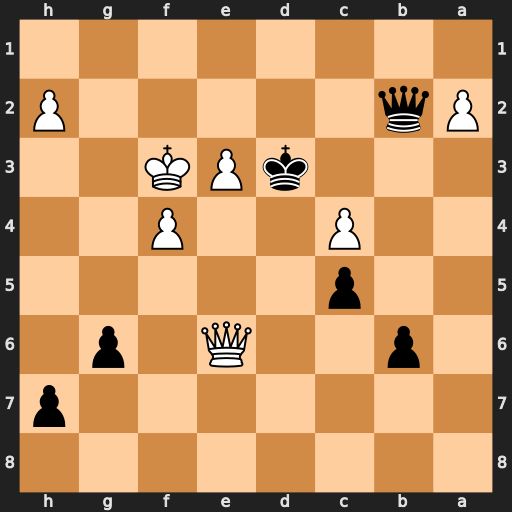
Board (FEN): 8/7p/1p2Q1p1/2p5/2P2P2/3kPK2/Pq5P/8
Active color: b
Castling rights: -
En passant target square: -
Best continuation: Qe2+ Kg3 Qxe3+ Qxe3+ Kxe3